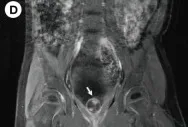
CT and MRI of the patient before surgery. , coronal.
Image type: radiology (mri)